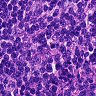
Metastatic tissue present: no